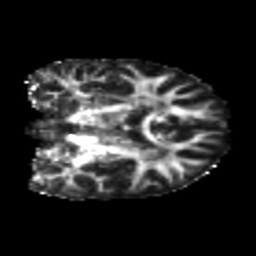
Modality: FA
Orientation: coronal
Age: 20
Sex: female
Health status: healthy
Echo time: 0.074 s